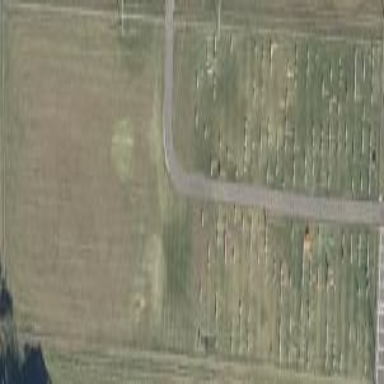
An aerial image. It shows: Cemetery that holds historical significance.